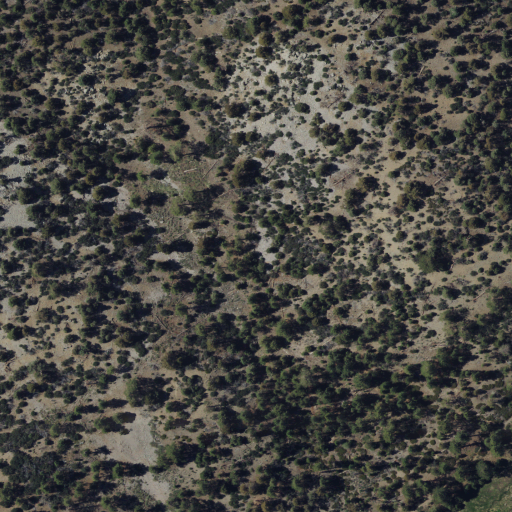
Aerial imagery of plain(s) in California named Wildhorse Meadows containing shrub, evergreen forest, and open development